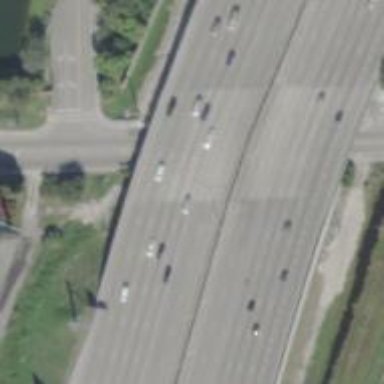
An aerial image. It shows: Motorway bridge.